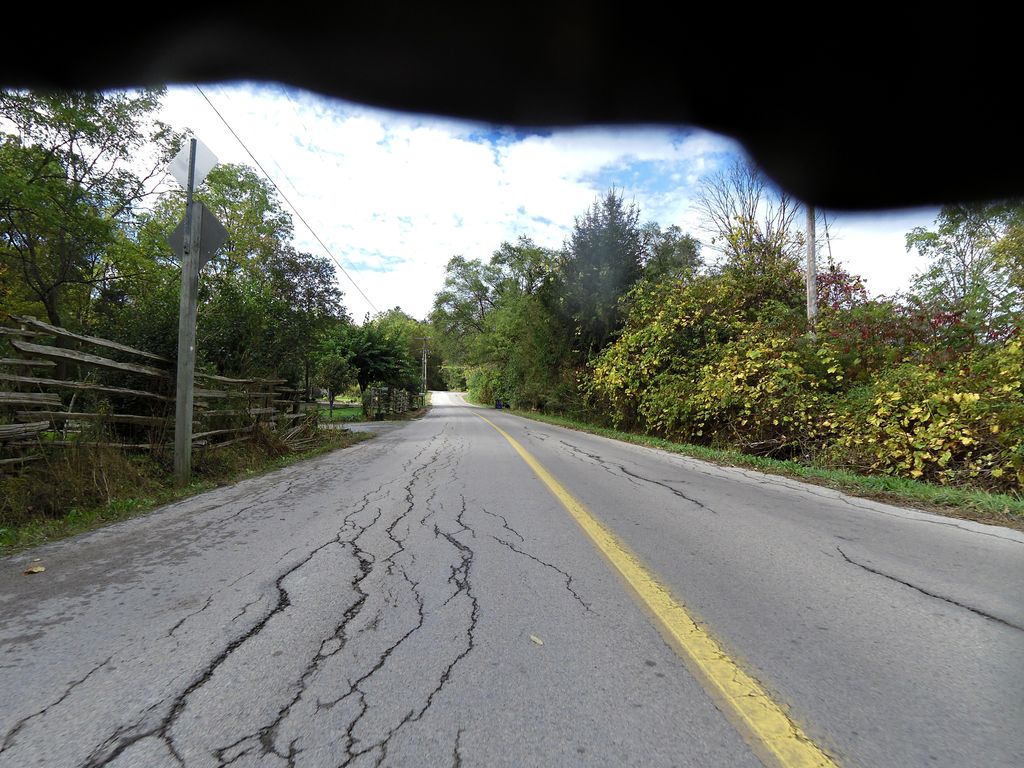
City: hamilton